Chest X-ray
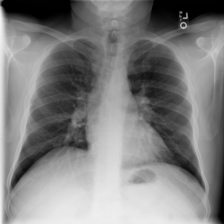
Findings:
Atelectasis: negative
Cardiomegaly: negative
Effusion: negative
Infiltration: negative
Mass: negative
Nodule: negative
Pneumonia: negative
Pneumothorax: negative
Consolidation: negative
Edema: negative
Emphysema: negative
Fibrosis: negative
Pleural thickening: negative
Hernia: negative